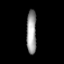
Tissue: prostate
Cell type: Myeloid cells
Senescence score: 0.3009
Nuclear area (px): 425
Mean DAPI intensity: 154.287